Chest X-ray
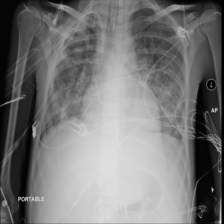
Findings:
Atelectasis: negative
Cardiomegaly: negative
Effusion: negative
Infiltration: negative
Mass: negative
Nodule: negative
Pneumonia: negative
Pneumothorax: negative
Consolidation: negative
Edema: negative
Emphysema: negative
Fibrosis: negative
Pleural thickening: negative
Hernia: negative